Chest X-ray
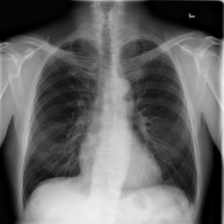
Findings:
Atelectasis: negative
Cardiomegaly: negative
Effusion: negative
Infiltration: negative
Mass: negative
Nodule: negative
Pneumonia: negative
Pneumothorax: negative
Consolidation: negative
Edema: negative
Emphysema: negative
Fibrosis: negative
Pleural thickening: negative
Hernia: negative